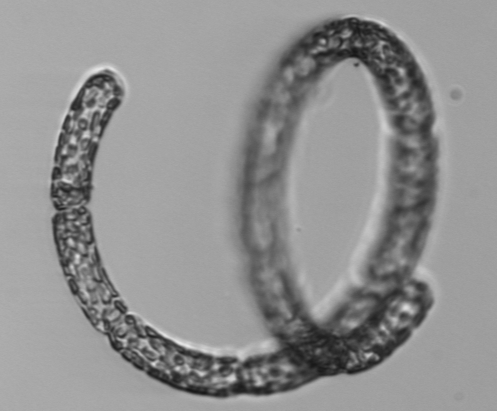
Label: Guinardia_striata